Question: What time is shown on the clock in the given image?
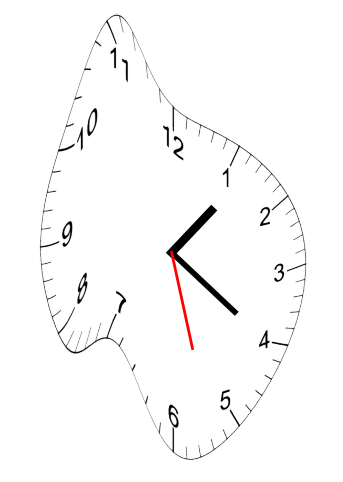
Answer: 01:20:27